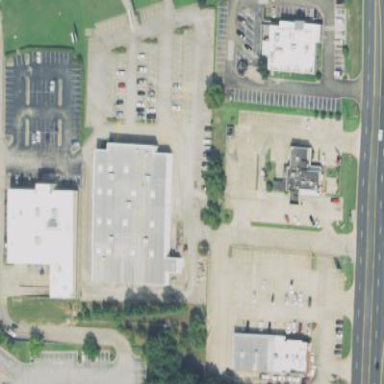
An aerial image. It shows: Parking area with concrete surface.